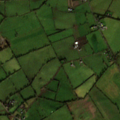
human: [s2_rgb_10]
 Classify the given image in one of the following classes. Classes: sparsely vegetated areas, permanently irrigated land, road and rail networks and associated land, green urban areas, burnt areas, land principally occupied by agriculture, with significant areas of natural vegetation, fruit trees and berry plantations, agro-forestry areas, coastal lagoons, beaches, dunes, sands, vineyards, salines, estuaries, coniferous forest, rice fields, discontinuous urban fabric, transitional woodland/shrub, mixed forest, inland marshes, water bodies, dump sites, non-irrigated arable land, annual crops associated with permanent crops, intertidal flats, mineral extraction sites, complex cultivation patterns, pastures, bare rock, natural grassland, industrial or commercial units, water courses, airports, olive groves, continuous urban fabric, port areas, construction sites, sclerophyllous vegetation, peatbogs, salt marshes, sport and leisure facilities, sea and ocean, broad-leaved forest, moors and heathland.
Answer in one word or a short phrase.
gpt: pastures